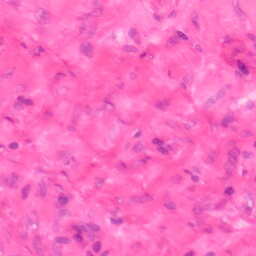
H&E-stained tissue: Colon